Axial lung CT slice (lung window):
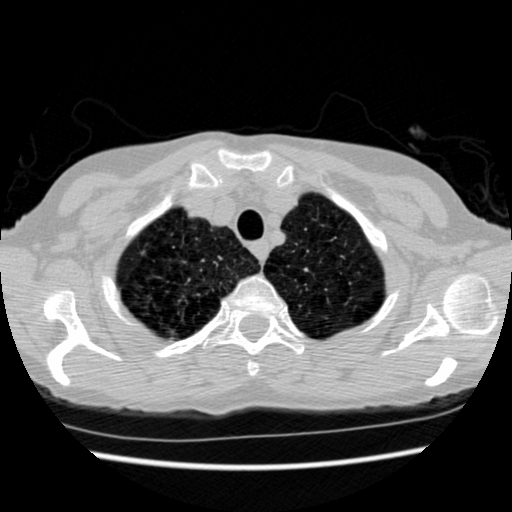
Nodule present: no